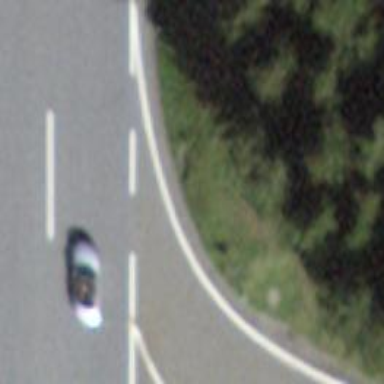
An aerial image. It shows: Road with "give way" sign.